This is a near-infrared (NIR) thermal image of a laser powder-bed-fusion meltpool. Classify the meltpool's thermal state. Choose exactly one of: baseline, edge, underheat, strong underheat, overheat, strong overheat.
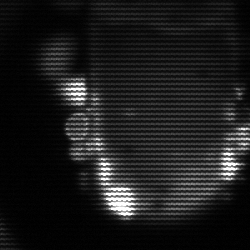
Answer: baseline